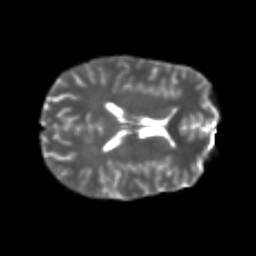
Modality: T2w
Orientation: axial
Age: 20
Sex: male
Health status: healthy
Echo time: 0.074 s